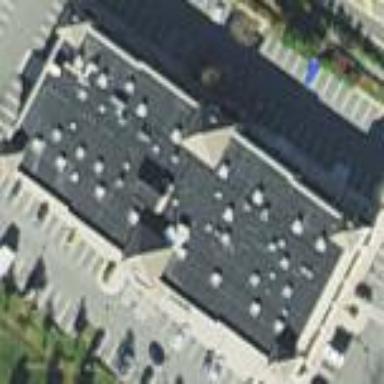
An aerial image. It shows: Commercial building.